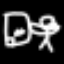
Label: angel